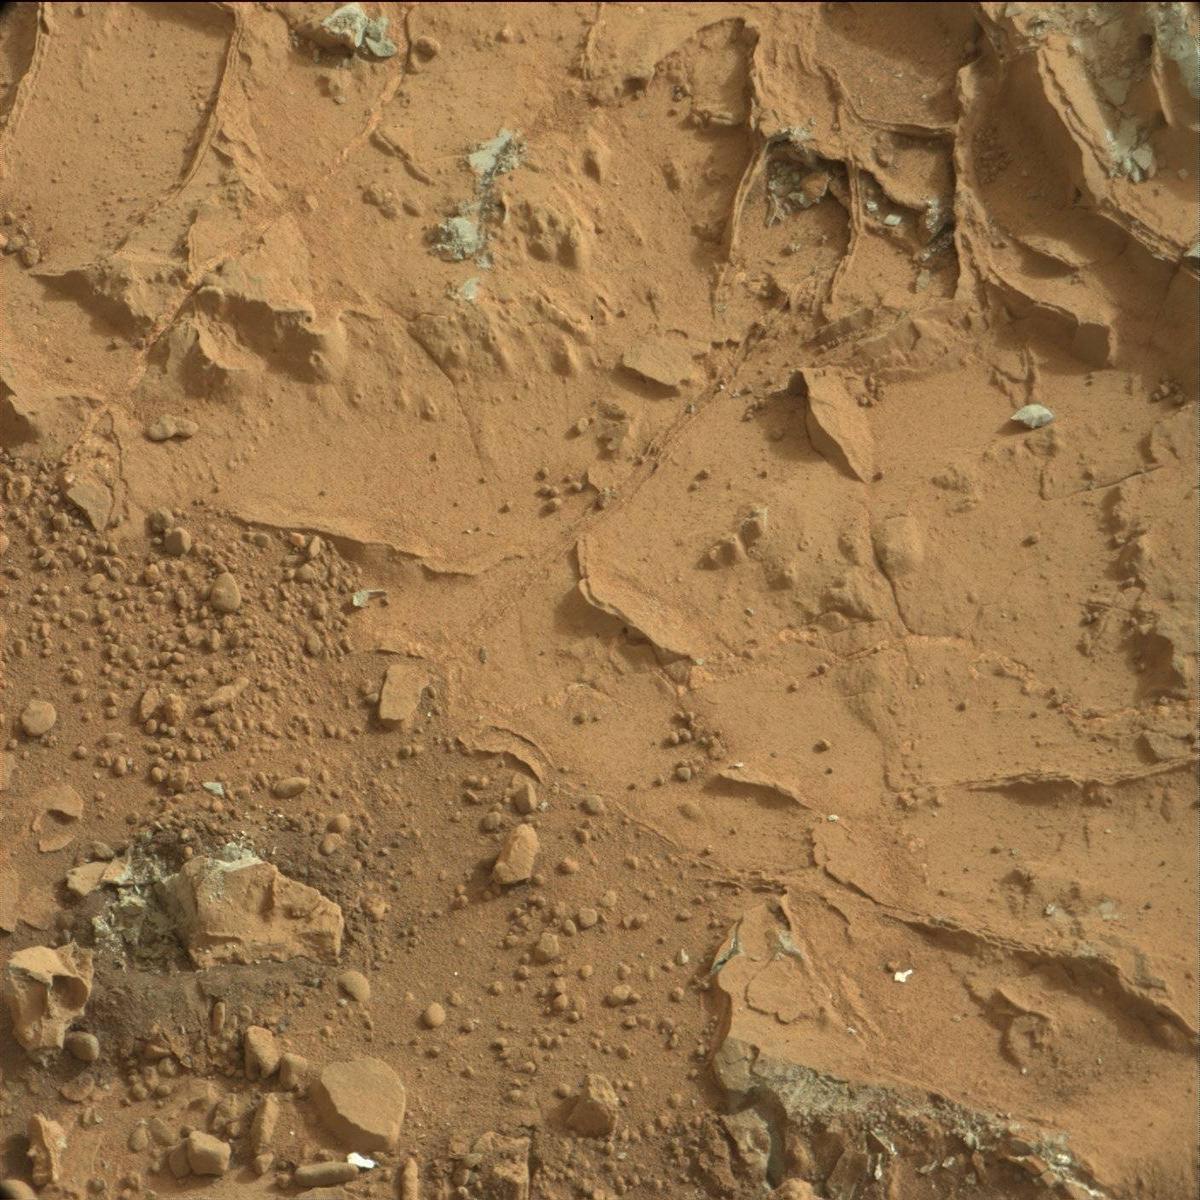
Terrain classes present: Bedrock, Hole, Rock, Sand / Soil